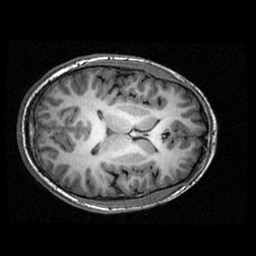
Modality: T1w
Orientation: axial
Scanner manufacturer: ge
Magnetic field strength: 3 T
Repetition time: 0.009036 s
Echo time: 0.00184 s